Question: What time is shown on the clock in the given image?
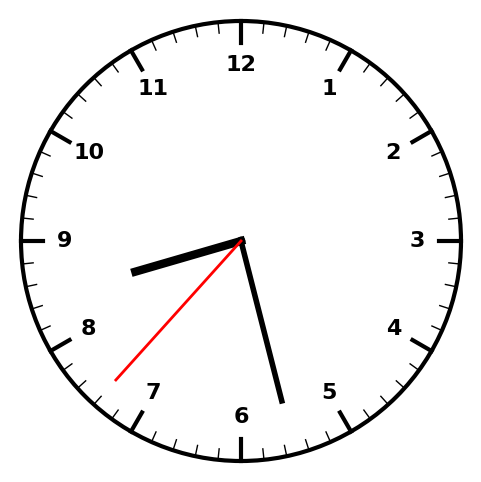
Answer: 08:27:37